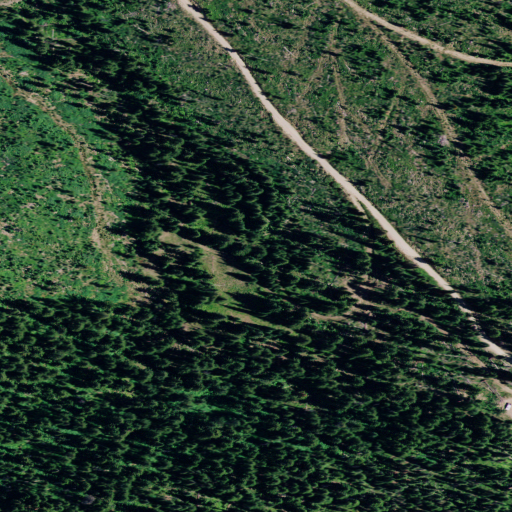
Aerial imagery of plain(s) in Idaho named Bathtub Meadows containing evergreen forest and shrub